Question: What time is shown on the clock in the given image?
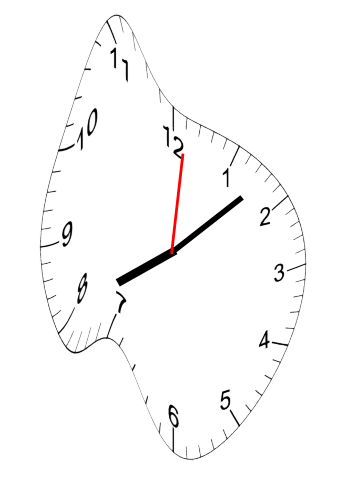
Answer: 08:08:01